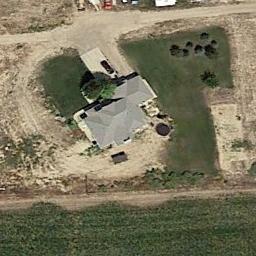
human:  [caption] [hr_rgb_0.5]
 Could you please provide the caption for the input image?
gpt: Many trees are beside the sparse residential .

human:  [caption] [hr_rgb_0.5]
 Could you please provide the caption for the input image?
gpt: There are blocks of residential areas between the jungles .

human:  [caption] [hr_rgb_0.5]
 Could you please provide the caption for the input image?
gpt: The sparse residential is on the grass next to the bare land .

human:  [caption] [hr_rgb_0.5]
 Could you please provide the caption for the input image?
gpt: In a sparse residential area there is a gray house surrounded by open spaces .

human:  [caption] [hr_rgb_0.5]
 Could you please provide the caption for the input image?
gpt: A sparse residential area with a gray building beside a green lawn .